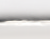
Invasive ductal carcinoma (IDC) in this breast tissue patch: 0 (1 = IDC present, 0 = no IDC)